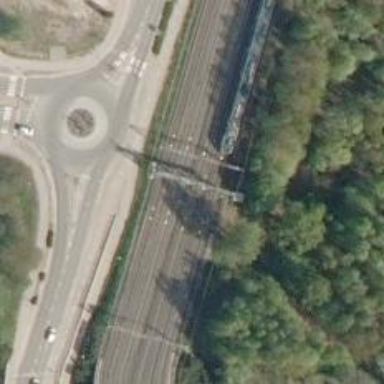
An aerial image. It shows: Railway track with continuous electrified contact line.